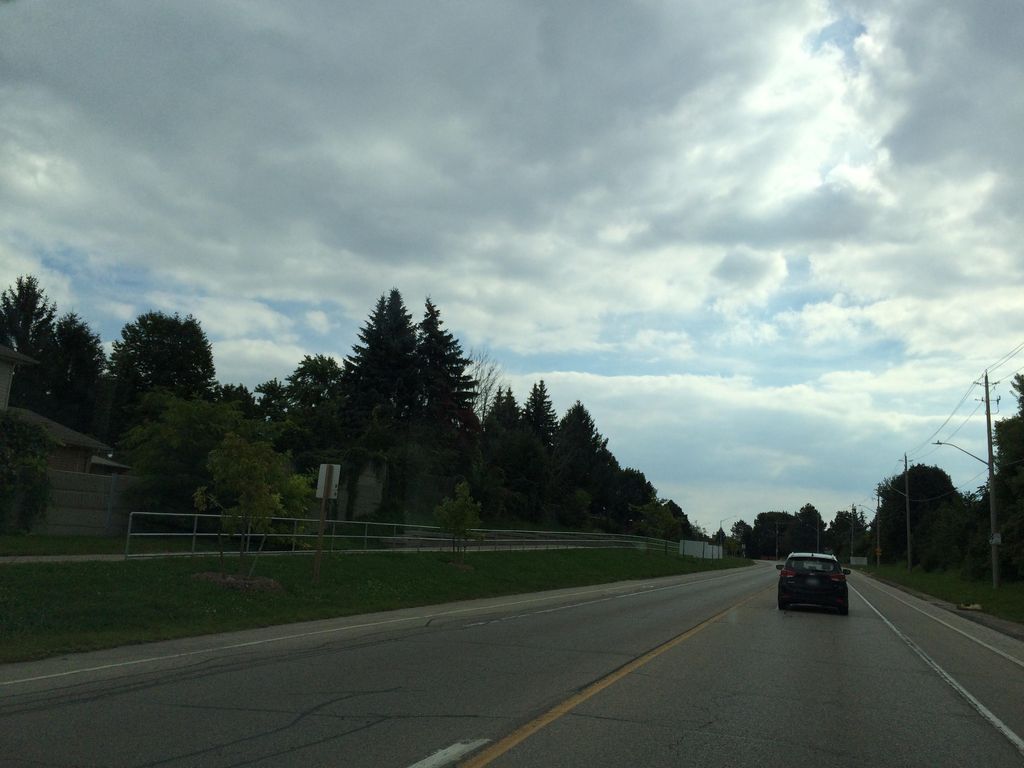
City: kitchener-waterloo